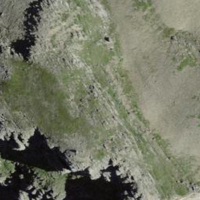
EUNIS habitat code: 48
Species observed at this site:
Salix serpillifolia
Huperzia selago